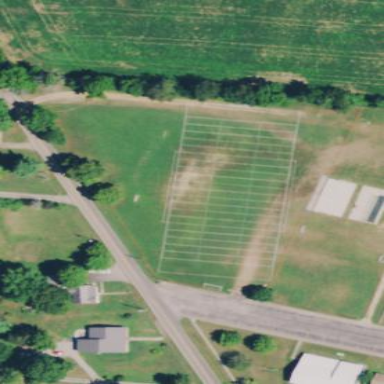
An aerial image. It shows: American football pitch.